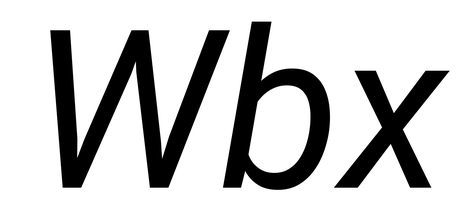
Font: Roboto-Italic_Italic